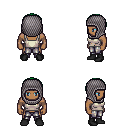
a pixel art fantasy rpg character, male body template, human, dark skin, white pirate shirt, metal pants, green plain hairstyle, chain hood, black shoes, four views (front, back, left, right), 2x2 character sprite sheet, small pixel art, hard edges, no anti-aliasing